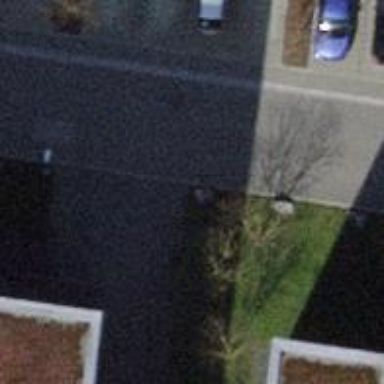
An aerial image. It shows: Bollard barrier.